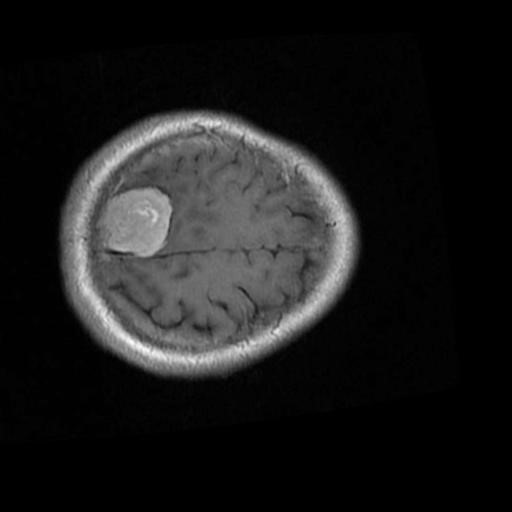
Label: brain_menin